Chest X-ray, AP view. Patient: 55 years old, sex M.
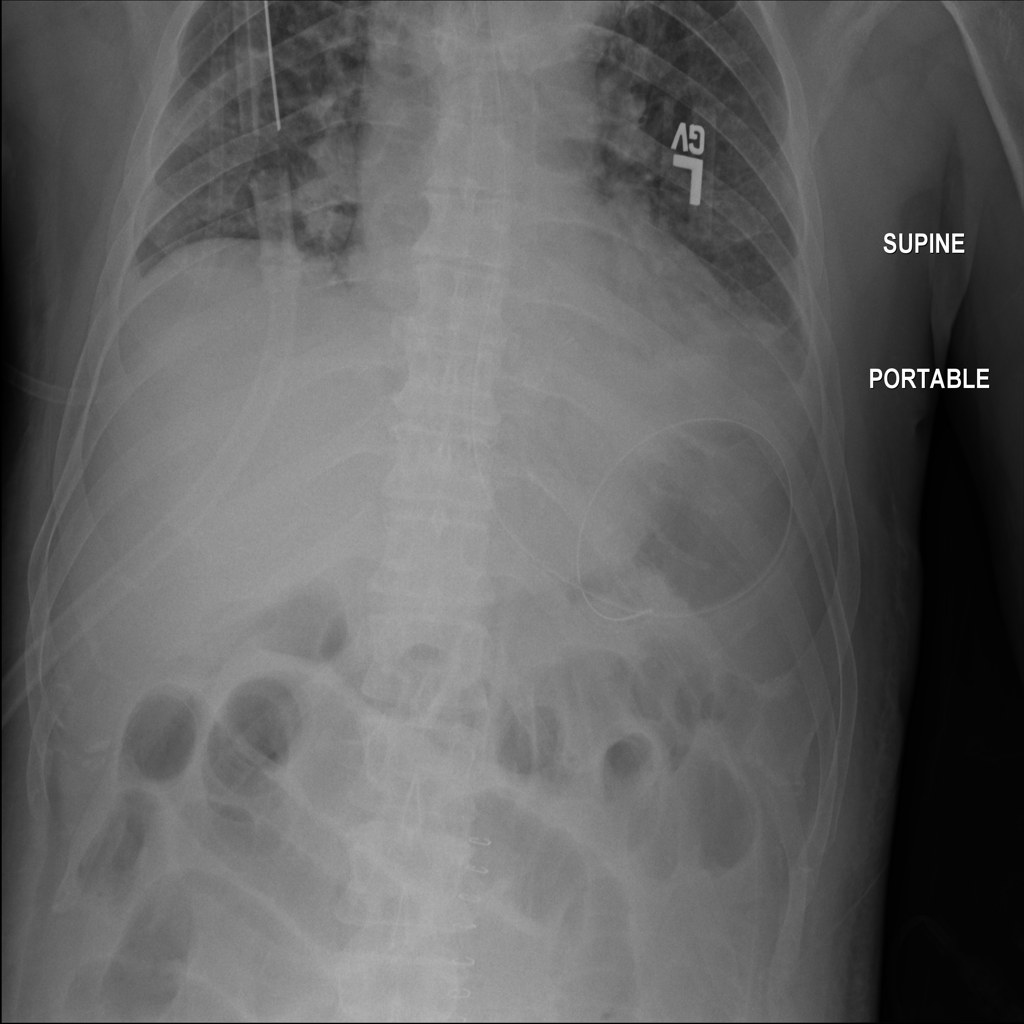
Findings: Effusion